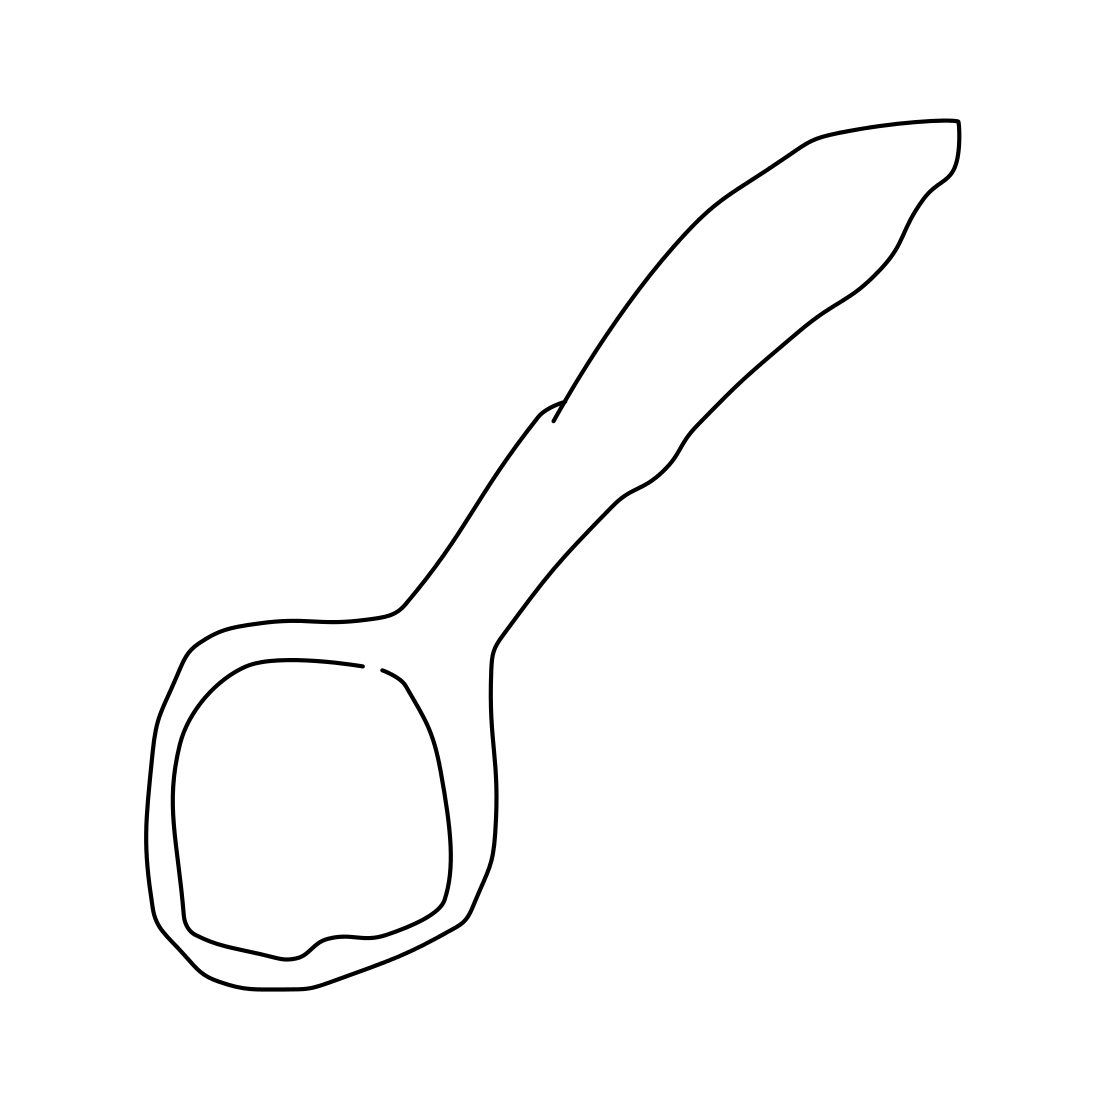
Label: spoon